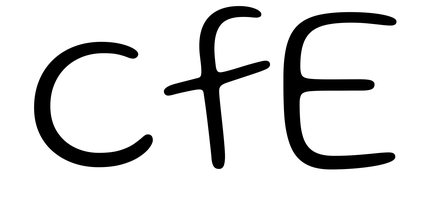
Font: Gluten_ExtraLight